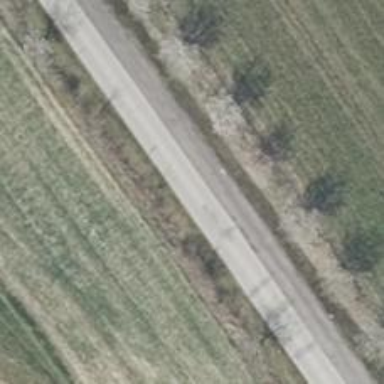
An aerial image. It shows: Tertiary road with surface made of concrete plates.